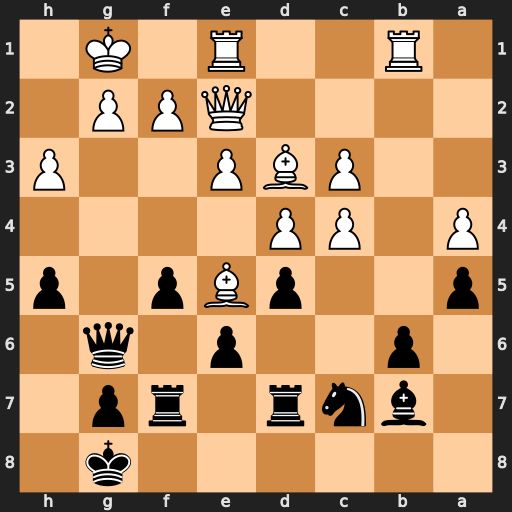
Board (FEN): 6k1/1bnr1rp1/1p2p1q1/p2pBp1p/P1PP4/2PBP2P/4QPP1/1R2R1K1
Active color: b
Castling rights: -
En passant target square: -
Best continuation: dxc4 f3 cxd3